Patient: sex F, age 26
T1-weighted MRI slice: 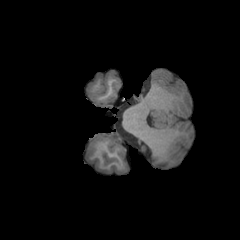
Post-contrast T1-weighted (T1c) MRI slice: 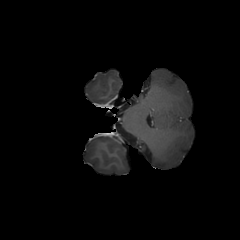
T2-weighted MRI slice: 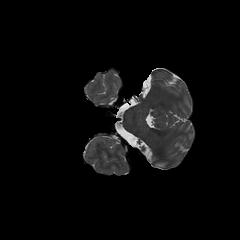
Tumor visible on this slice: no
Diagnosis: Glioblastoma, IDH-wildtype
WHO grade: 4